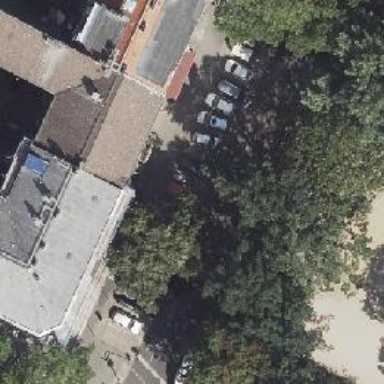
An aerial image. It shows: There is parking obstacle present in the area.